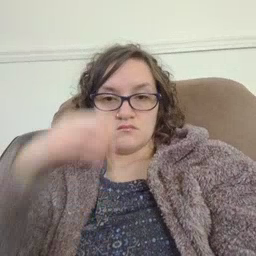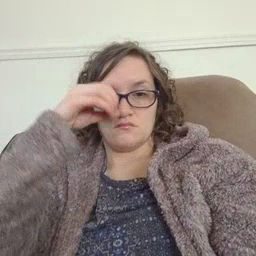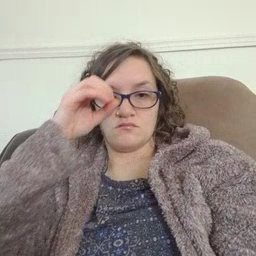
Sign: owl